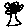
Label: tree